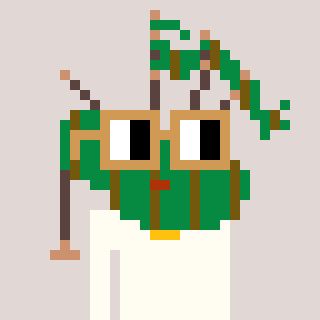
a pixel art character with square brown glasses, a bagpipe-shaped head and a grayscale-colored body on a warm background